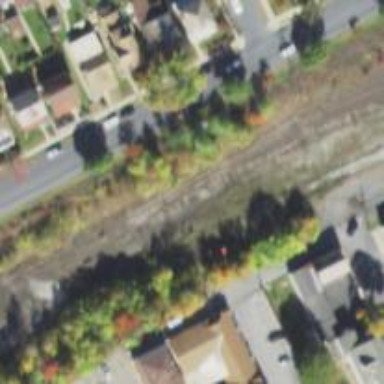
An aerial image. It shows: Disused railway spur service.